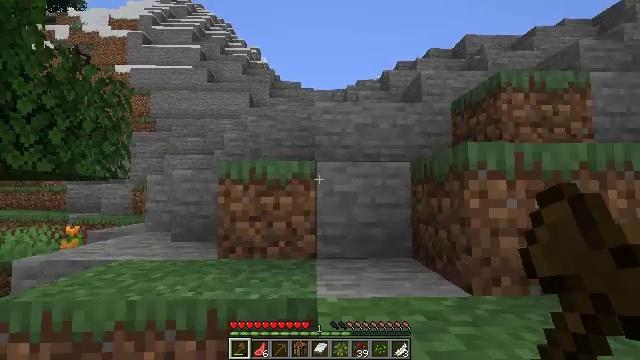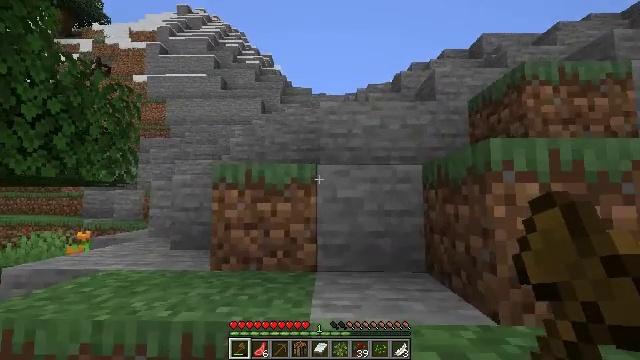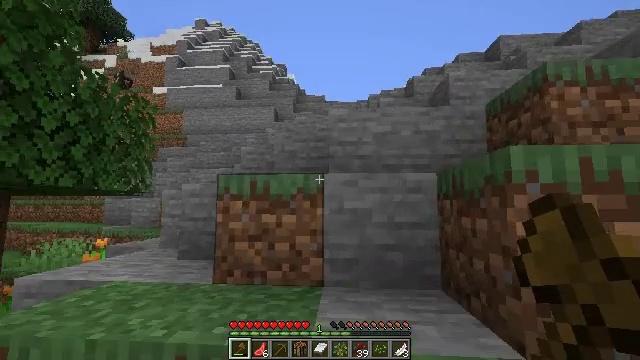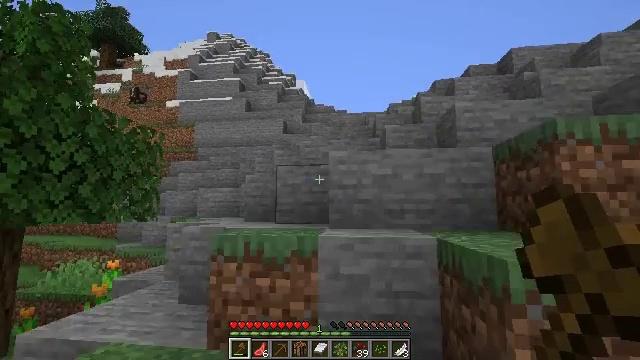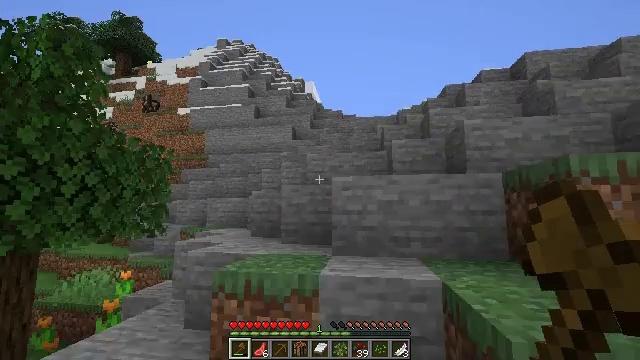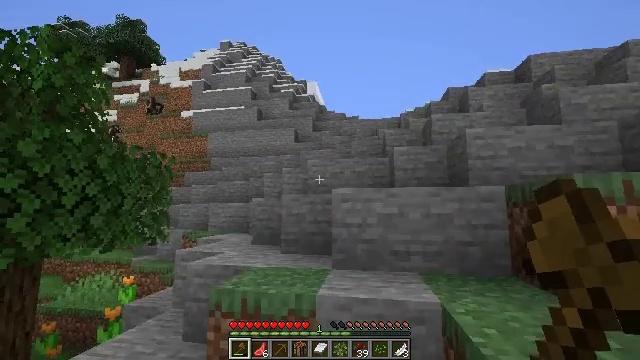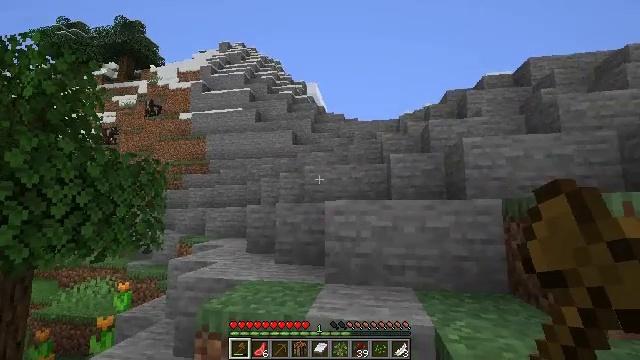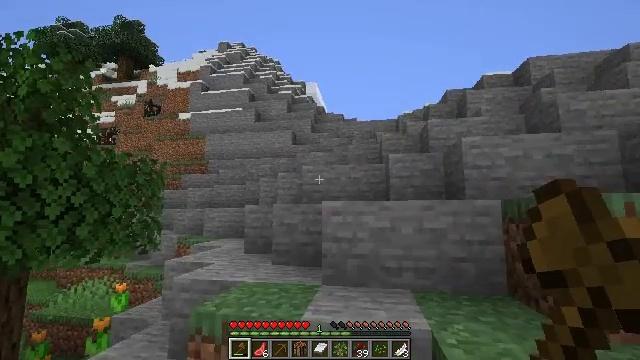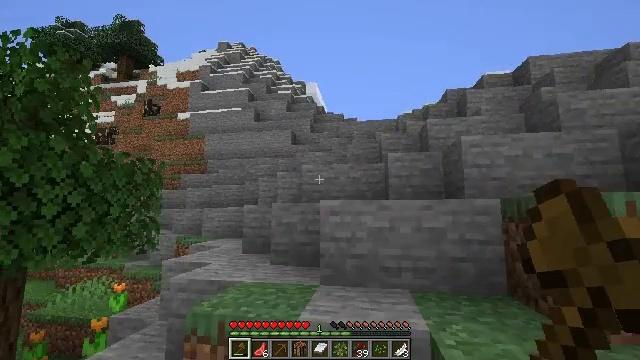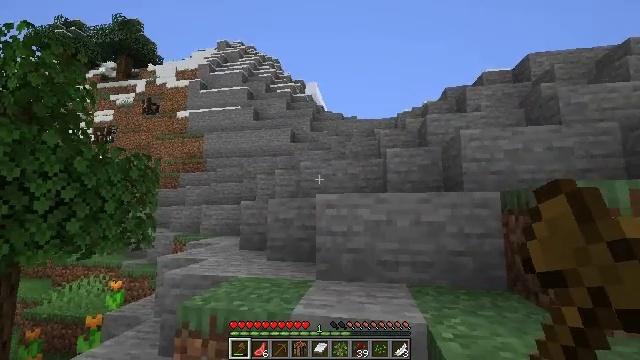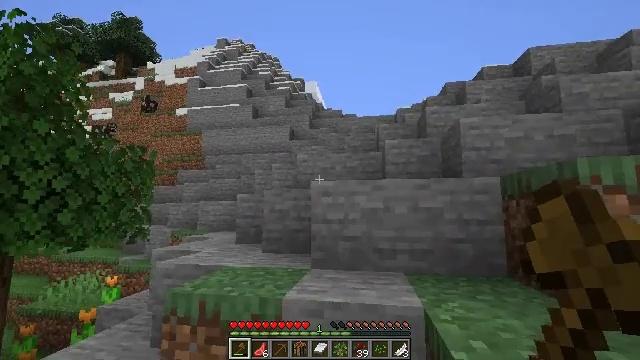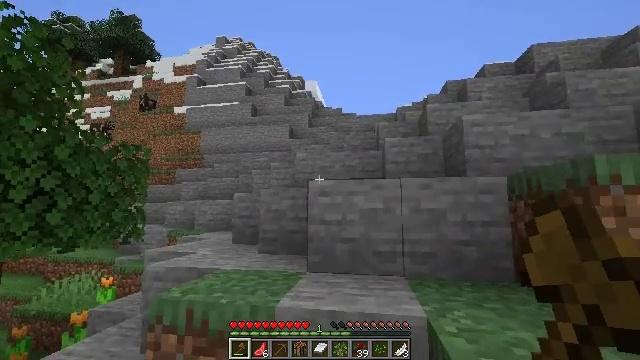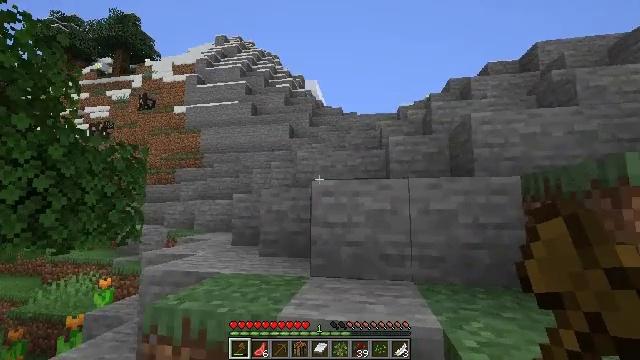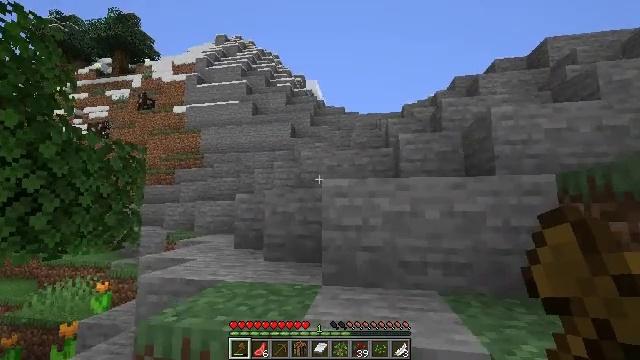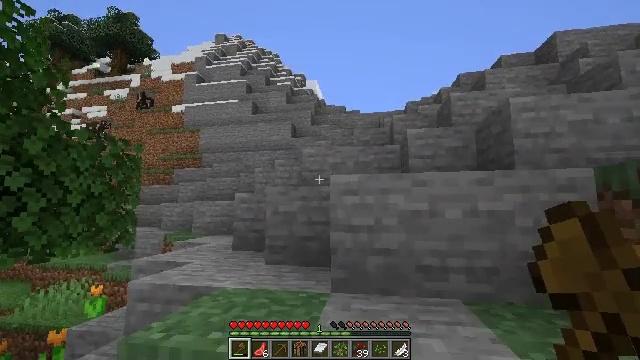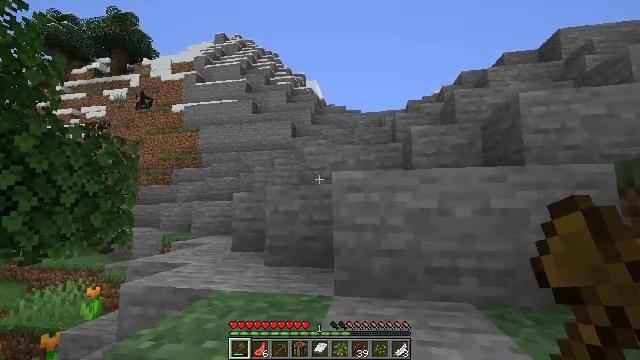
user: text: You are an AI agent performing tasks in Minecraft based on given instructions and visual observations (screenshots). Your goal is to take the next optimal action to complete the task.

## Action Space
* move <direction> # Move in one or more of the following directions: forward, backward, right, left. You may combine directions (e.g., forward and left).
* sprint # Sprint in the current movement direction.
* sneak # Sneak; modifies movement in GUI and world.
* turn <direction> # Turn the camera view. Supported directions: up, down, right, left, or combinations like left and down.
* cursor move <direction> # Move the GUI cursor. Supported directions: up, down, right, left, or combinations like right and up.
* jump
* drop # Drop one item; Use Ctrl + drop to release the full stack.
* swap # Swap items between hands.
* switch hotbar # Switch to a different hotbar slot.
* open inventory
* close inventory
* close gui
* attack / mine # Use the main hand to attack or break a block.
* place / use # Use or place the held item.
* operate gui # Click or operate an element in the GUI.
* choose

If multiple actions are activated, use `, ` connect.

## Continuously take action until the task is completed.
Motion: motion action
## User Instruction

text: Gather red sand by digging.
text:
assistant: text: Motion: move forward and move right, turn left and up
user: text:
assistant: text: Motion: move forward and move right, turn left and up, jump
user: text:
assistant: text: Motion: move forward and move right, turn left, jump
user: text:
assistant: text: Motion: move forward, turn left, jump
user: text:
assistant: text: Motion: move forward
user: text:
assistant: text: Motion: move forward
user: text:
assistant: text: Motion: move forward
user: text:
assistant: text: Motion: move forward
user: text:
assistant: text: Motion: move forward
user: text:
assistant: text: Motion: move forward
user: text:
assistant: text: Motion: move forward and move left
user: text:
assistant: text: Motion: move forward and move left
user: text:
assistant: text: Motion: move forward
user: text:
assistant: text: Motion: move forward
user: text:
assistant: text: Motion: move forward
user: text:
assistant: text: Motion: move forward, jump
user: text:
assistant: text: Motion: move forward, jump
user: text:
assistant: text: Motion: move forward, jump
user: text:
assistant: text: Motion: move forward, jump
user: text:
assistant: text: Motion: move forward and move right
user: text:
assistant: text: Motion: move forward and move right
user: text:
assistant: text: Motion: move forward and move right
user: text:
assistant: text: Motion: move forward and move right
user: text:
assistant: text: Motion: move forward and move right, turn right and down
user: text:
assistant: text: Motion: move forward and move right, turn right and down
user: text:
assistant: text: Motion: move forward and move right, turn right and down, jump
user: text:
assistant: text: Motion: move forward, turn right and down, jump
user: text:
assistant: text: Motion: move forward, jump
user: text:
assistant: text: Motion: move forward
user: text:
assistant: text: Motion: move forward